Interaction volume radius: 10 \u00c5
Interaction volume height: 25 \u00c5
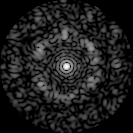
Disorder parameter: 0.7215